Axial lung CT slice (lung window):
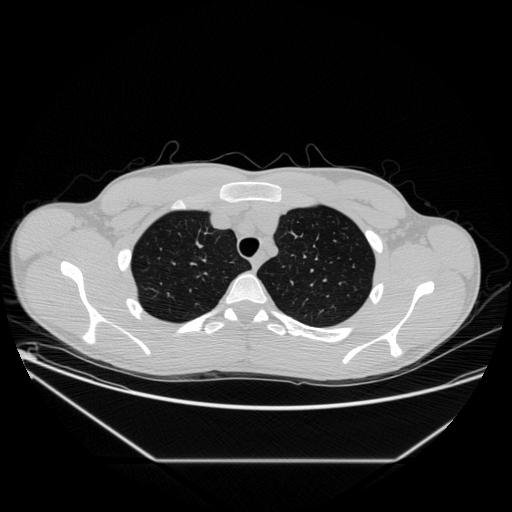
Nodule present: no